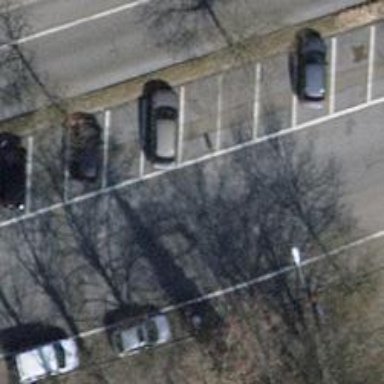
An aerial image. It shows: Asphalt parking aisle road.